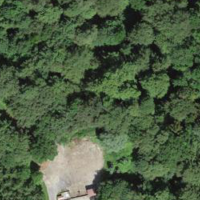
EUNIS habitat code: 41
Species observed at this site:
Aglais io